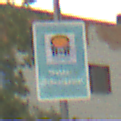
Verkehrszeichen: Wasserschutzgebiet
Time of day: MorningAfternoon
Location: Outdoor (Suburban)
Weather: PartlyCloudy
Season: NotSpecified
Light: Natural